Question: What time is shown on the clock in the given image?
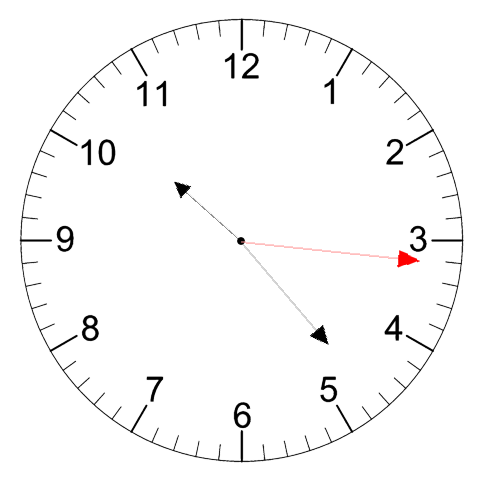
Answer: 10:23:16